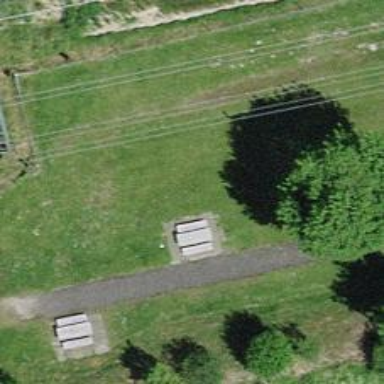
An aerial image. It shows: Picnic table located in leisure land area.